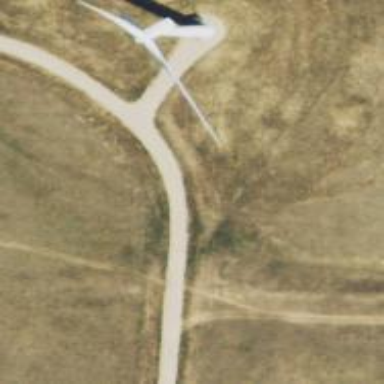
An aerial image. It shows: Road specifically designated for service vehicles within wind farm.